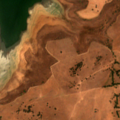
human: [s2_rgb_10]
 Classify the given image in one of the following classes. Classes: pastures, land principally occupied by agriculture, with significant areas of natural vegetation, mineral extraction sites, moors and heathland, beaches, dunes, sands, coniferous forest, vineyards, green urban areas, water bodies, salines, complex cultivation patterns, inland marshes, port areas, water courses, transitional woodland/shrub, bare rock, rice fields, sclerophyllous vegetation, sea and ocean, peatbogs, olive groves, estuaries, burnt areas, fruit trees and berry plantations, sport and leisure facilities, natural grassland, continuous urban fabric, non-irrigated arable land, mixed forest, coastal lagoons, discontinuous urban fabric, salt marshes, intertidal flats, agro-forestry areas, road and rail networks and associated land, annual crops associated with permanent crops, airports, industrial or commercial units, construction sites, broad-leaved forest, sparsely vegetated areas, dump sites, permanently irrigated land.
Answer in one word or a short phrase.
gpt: non-irrigated arable land, pastures, agro-forestry areas, water bodies